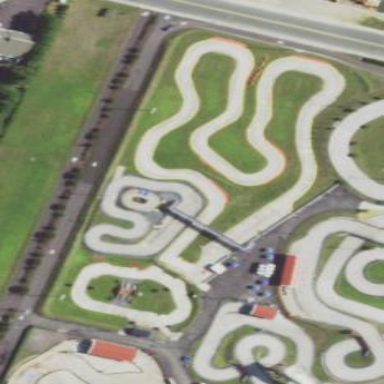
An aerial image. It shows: Karting raceway road for racing enthusiasts.